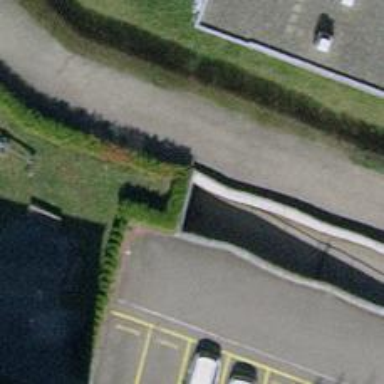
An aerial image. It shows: Wall barrier.